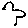
Label: bird